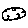
Label: cloud